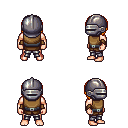
a pixel art fantasy rpg character, male body template, human, light skin, leather chest armor, metal pants, light blonde pageboy hairstyle, metal helm, cloth bracers, four views (front, back, left, right), 2x2 character sprite sheet, small pixel art, hard edges, no anti-aliasing